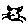
Label: cat